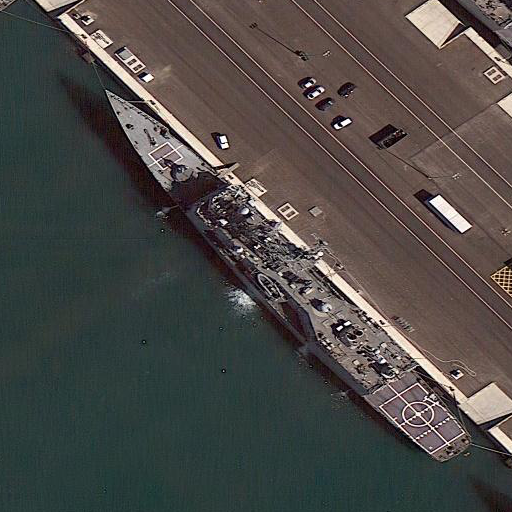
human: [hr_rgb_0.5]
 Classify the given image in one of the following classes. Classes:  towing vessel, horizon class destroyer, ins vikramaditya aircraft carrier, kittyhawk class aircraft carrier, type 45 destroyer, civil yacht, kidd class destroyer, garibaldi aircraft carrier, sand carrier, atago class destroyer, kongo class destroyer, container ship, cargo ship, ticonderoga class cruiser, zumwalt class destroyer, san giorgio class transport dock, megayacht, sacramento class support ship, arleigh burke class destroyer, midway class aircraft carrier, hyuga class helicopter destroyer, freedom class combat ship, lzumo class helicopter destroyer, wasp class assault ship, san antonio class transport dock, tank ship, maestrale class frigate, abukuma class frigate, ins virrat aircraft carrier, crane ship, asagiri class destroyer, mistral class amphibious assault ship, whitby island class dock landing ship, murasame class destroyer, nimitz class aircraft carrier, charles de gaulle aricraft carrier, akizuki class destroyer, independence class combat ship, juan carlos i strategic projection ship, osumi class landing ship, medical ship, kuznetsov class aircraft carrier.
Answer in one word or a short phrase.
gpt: Ticonderoga class cruiser